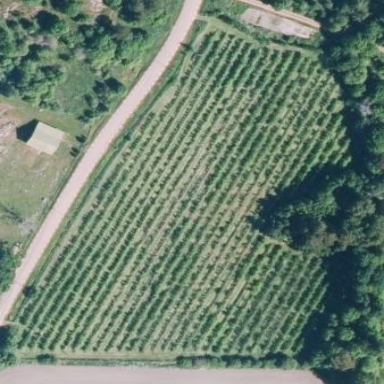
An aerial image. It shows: Orchard.